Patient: sex M, age 65
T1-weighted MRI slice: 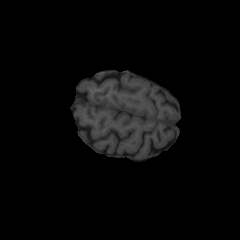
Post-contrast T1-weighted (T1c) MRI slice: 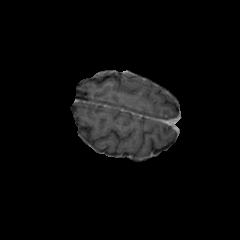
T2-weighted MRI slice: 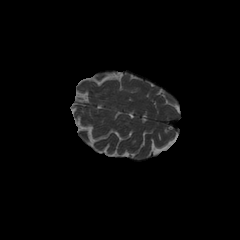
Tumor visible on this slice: no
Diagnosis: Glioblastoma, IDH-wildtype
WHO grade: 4